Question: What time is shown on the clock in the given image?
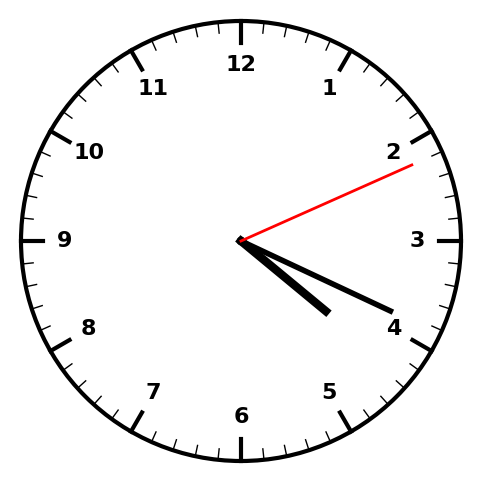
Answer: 04:19:11